Question: I have a DAG-like structure that is essentially a deeply-nested 'map'. The maps in this structure can have common values, so the overall structure is not a but a . I'll refer to this structure as a for brevity.
The nodes in this graph are of different but finite number of categories. Each category can have its own structure/keywords/number-of-children. There is one unique node that is the source of this DAG, meaning from this node we can reach all nodes in the DAG.
The task is to traverse through the DAG from the source node, and convert each node to another one or more nodes in a new constructed graph. I'll give an example for illustration.

The graph in the upper half is the input one. The lower half is the one after transformation. For simplicity, the transformation is only done on node A where it is split into node 1 and A1. The children of node A are also reallocated.
What I have tried (or in mind):
1. Write a function to convert one object for different types. Inside this function, recursively call itself to convert each of its children. This method suffers from the problem that data are immutable. The nodes in the transformed graph cannot be changed randomly to add children. To overcome this, I need to wrap every node in a ref/atom/agent.
2. Do a topological sort on the original graph. Then convert the nodes in the reversed order, i.e., bottom-up. This method requires a extra traverse of the graph but at least the data need not to be mutable. Regarding the topological sort algorithm, I'm considering DFS-based method as stated in the wiki page, which does not require the knowledge of the full graph nor a node's parents.
My question is:
1. Is there any other approaches you might consider, possibly more elegant/efficient/idiomatic?
2. I'm more in favour of the second method, is there any flaws or potential problems?
Thanks!
EDIT: On a second thought, a topological sorting is not necessary. The transformation can be done in the post-order traversal already.
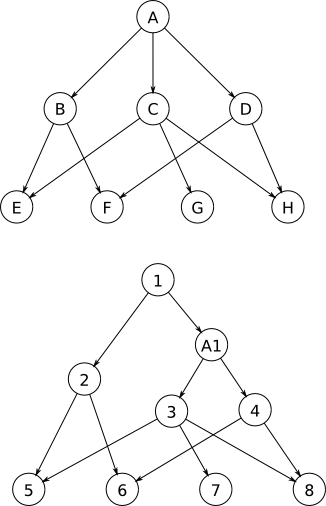
Answer: This looks like a perfect application of <URL>. They have all the capabilities you described as needed and can produce the edited 'new' DAG. There are also a number of libraries that ease the search and replace capability using predicate threads.
I've used zippers when working with OWL ontologies defined in nested vector or map trees.
Another option would be to take a look at <URL> although I've found these a bit more tedious to use.